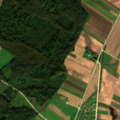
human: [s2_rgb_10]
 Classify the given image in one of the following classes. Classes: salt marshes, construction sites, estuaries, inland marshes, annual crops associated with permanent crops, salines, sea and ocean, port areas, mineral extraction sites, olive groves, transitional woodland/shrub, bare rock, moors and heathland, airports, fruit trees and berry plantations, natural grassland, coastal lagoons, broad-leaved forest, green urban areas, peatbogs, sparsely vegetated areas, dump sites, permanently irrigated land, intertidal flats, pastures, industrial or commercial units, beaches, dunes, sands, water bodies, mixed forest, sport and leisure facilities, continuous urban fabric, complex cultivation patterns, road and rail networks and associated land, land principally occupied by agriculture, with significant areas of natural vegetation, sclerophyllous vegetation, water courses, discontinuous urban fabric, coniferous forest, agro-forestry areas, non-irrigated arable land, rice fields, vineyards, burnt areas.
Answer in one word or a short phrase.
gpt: discontinuous urban fabric, non-irrigated arable land, complex cultivation patterns, broad-leaved forest, mixed forest